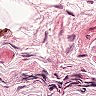
Metastatic tissue present: no